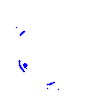
Particle: kaon